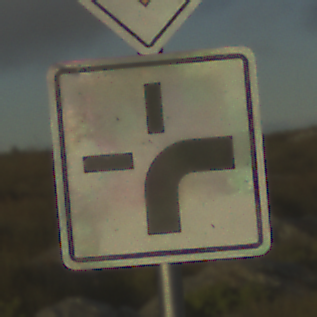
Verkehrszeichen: VerlaufVorfahrtsstrasse3
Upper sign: Vorfahrtsstrasse
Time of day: SunriseSunset
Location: Outdoor (Nature)
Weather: PartlyCloudy
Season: NotSpecified
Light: Natural